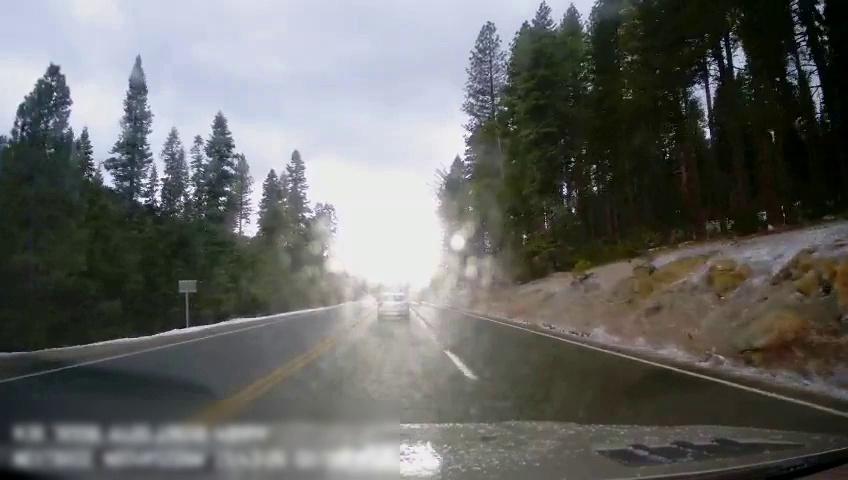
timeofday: Day
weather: Cloudy
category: Drivable Space
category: Vehicles | Car
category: Lanes | Current Lane
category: Lanes | Current Lane
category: Lanes | Opposite Lane
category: Lanes | Opposite Lane
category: Lanes | Current Lane